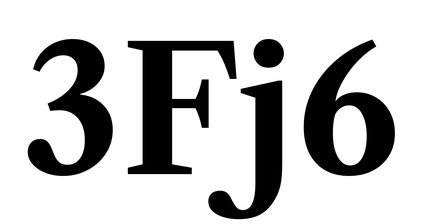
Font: LibreCaslonText_Bold